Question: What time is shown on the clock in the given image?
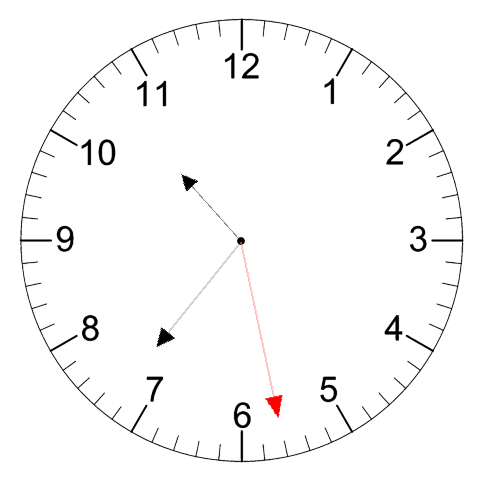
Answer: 10:36:28